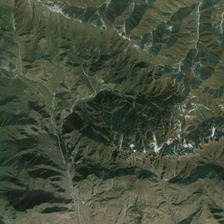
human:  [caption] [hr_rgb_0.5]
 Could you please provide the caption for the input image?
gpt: it is a large piece of green mountain .

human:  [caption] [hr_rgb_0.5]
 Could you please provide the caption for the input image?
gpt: it is a large piece of green mountain .

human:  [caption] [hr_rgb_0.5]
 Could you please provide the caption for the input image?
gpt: it is a large piece of green mountain .

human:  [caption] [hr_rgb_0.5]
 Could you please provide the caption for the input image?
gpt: it is a large piece of green mountain .

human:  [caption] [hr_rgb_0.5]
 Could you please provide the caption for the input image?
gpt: it is a large piece of green mountain .